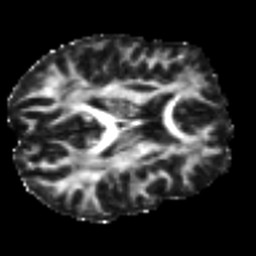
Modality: FA
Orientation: axial
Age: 24
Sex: male
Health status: healthy
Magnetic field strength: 3 T
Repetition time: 9 s
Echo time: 0.093 s